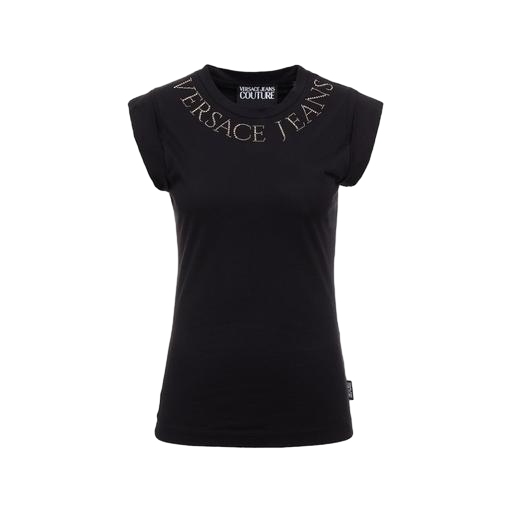
black cap-sleeve t-shirt, cap-sleeve t-shirt, black fitted tee, white background